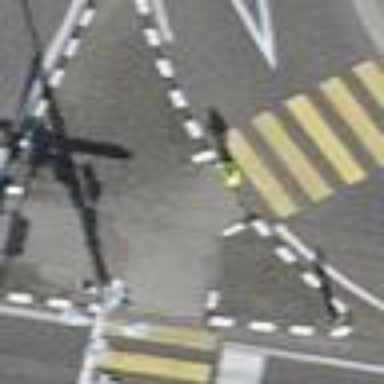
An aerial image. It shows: Traffic island.